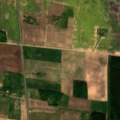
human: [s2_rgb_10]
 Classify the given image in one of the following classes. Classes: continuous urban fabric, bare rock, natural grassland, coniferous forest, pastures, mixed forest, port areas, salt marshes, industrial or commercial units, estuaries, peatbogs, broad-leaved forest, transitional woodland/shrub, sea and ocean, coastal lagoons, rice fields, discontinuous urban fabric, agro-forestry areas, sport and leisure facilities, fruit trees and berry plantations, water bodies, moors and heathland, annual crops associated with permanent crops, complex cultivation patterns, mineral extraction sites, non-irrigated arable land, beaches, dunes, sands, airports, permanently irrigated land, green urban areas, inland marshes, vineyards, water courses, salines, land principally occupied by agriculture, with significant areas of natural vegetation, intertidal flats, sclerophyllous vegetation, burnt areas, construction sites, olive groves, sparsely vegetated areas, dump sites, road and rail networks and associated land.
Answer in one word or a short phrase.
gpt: non-irrigated arable land, mixed forest